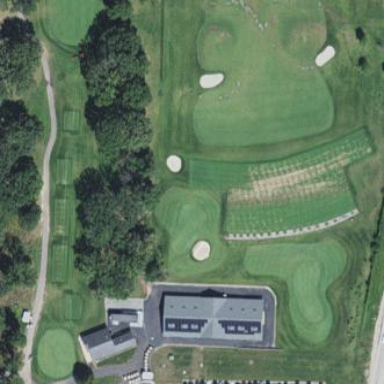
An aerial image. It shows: Grassy area designated as driving range for golf.